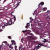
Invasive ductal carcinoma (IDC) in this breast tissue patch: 0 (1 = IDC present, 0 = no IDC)